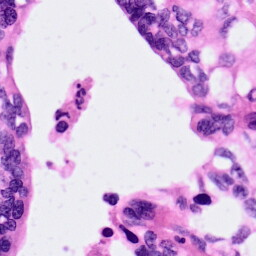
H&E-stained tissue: Pancreatic